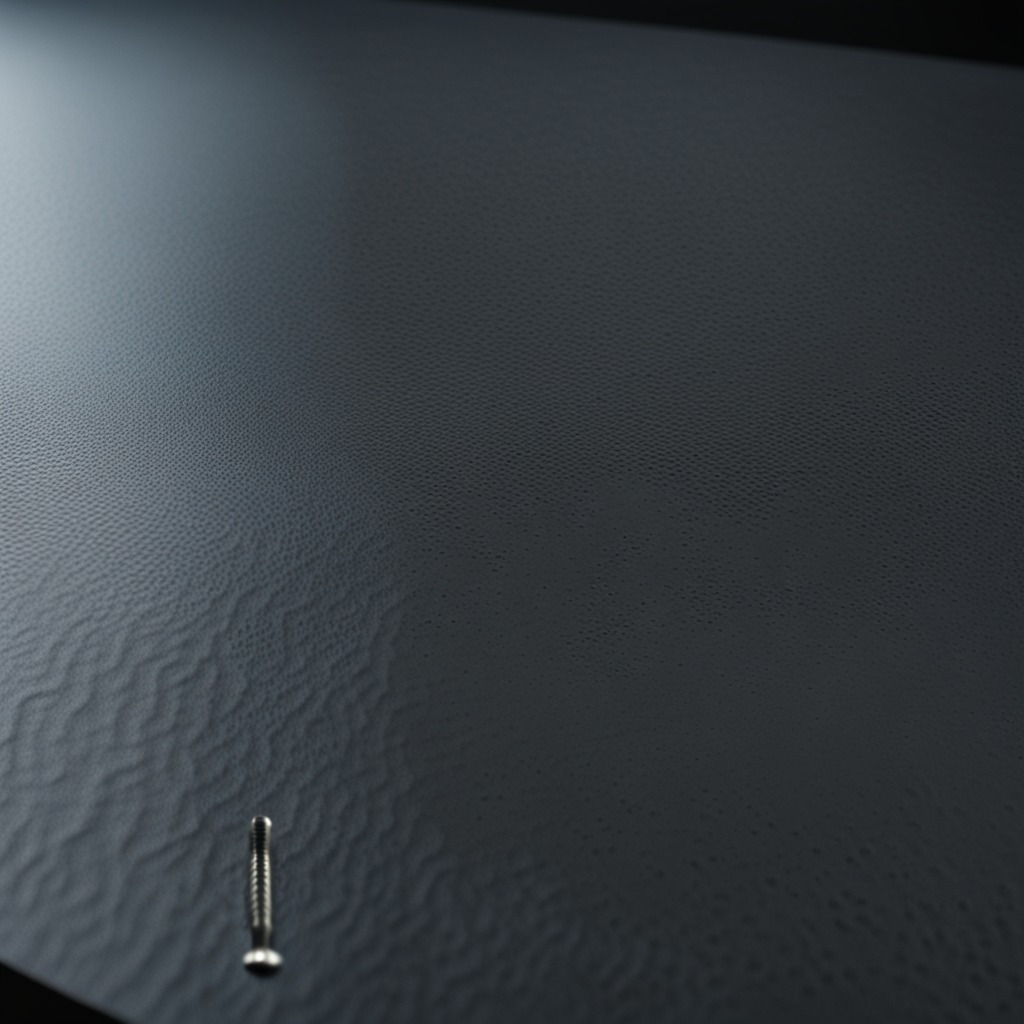
A metal screw lying on a clean granite table inside a workshop at night dim ambient light soft shadows worn but